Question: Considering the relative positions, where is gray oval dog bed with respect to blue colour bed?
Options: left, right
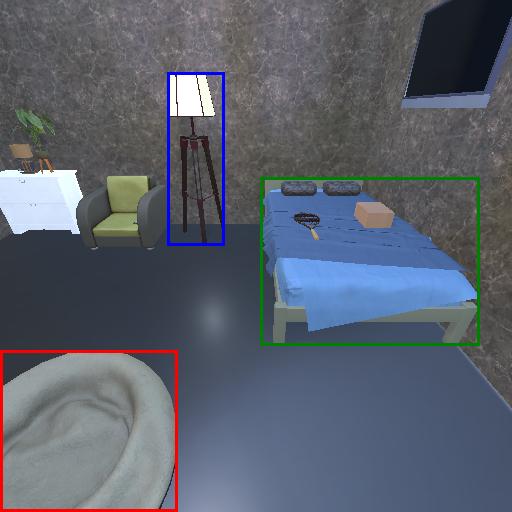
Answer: left